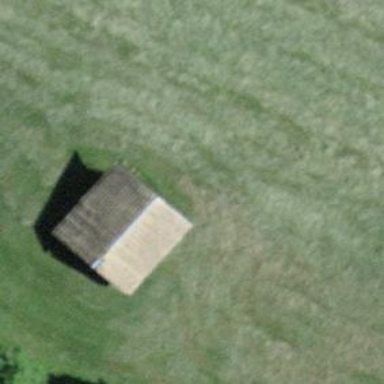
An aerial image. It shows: Barn.